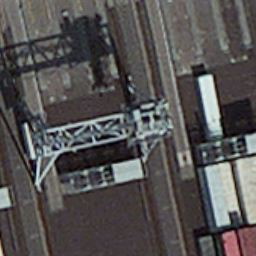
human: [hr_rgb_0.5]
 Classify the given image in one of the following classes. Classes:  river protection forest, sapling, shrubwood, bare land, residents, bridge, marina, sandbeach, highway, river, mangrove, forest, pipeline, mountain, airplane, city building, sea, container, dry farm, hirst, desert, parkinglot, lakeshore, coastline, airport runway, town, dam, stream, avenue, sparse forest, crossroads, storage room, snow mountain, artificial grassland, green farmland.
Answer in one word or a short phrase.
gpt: container